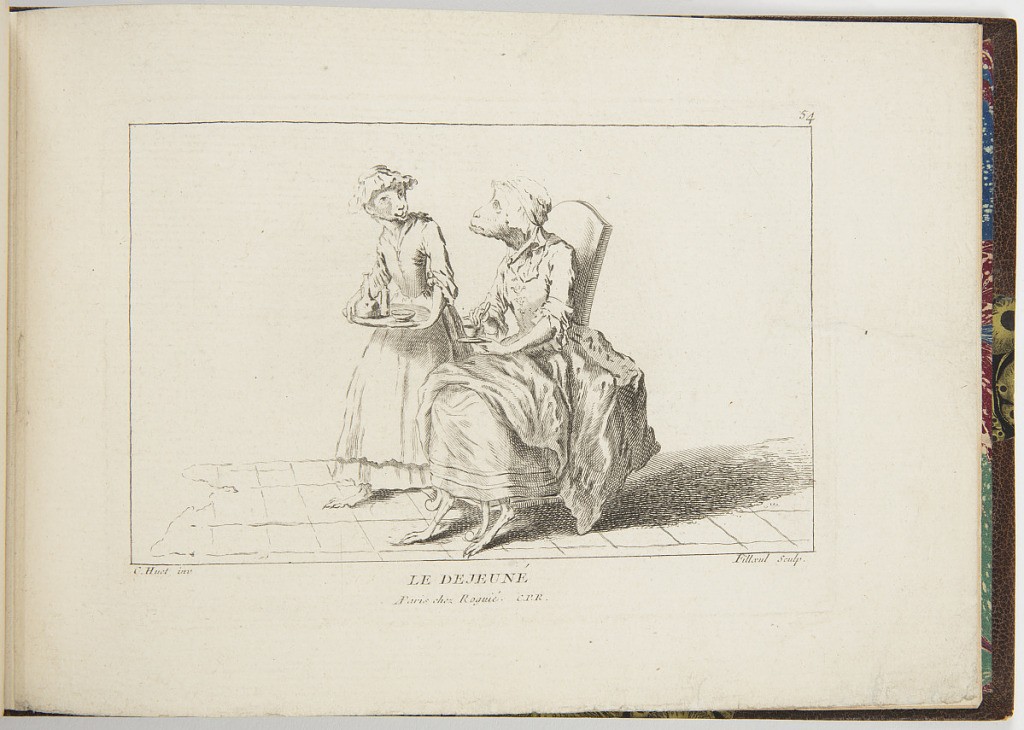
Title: LE DEJEUNÉ
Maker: Christophe Huet, French, 1695 – 1759
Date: mid- 18th century
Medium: Etching and engraving on laid paper
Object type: Print
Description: A plate from a series of singerie scenes after Huet. Two female monkeys dressed in dresses and bonnets. One seated monkey to the right, holds a teacup and saucer and a spoon. The standing monkey to the left, holds a tray with a bowl and two pouring jugs. The floor below their feet is tiled. The plate is titled, signed, and numbered.